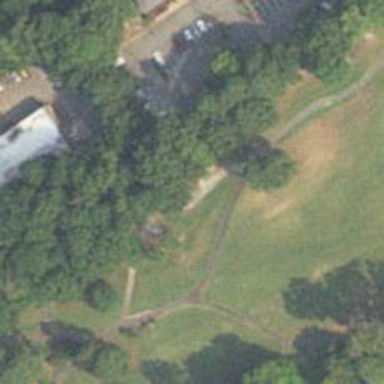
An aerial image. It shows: Path for golf carts.